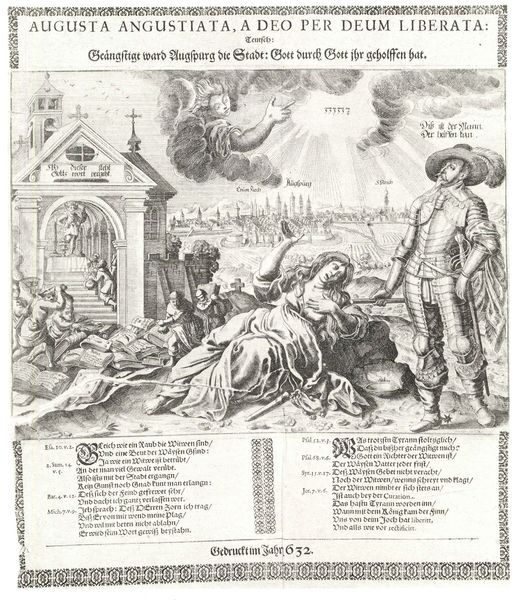
Titel: Augusta Angustiata, A Deo Per Deum Liberata
Institution: (Seriendruck)
Schlagwörter: feder, gott, hand, himmel, kampf, mann, meer, umhang, wolken, fluss, landschaft, menschen, see, stadt, bewegung, fenster, finger, frau, geste, grau, hut, kleid, licht, männer, zeichnung, dach, gebäude, haus, wolke, arm, stein, hände, horizont, vögel, kirche, sonne, gewand, haare, stehend, locken, turm, engel, federbusch, federhut, schrift, bücher, lasziv, liegen, zwei, giebel, grafik, graphik, spalten, treppe, kaiser, inschrift, deutsch, stufen, liegend, zeigen, tor, leuchten, flucht, tadt, stadtansicht, eingang, arkade, buch, kreuz, türme, strahlen, druck, radierung, stich, seite, illustration, schwert, text, zeitung, überschrift, adeliger, degen, kranz, ritter, rüstung, buchseite, jahr, portal, harnisch, kreuze, hellgrau, freiheit, fall, sturz, sonnenstrahlen, erscheinung, fingerzeig, ritterrüstung, feldherr, tempel, bettlerin, edelmann, deuten, kupferstich, gebälk, lateinisch, augustus, augsburg, hebräisch, stiefl, beinschienen, jahwe, kapell, stahlen, taumel, augusta, liberata, rpstng, sterbende frau, 632, deutshc, fedrr, gedrucktbücher